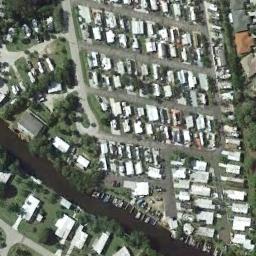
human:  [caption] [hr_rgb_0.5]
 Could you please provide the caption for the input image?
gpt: The mobile home park is on the grass next to the river .

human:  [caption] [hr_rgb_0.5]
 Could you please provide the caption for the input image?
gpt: The dense mobile home park has lots of neatly arranged white mobile homes and a river goes through the mobile home park .

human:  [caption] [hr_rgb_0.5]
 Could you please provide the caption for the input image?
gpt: There are a row of colorful mobile homes on both sides of the road .

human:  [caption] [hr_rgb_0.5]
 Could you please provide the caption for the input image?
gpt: There are many white buildings and a river in the mobile home park .

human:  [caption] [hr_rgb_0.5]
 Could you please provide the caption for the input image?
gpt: There are many buildings of different shapes and sizes in the mobile home parks .